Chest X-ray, PA view. Patient: 31 years old, sex M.
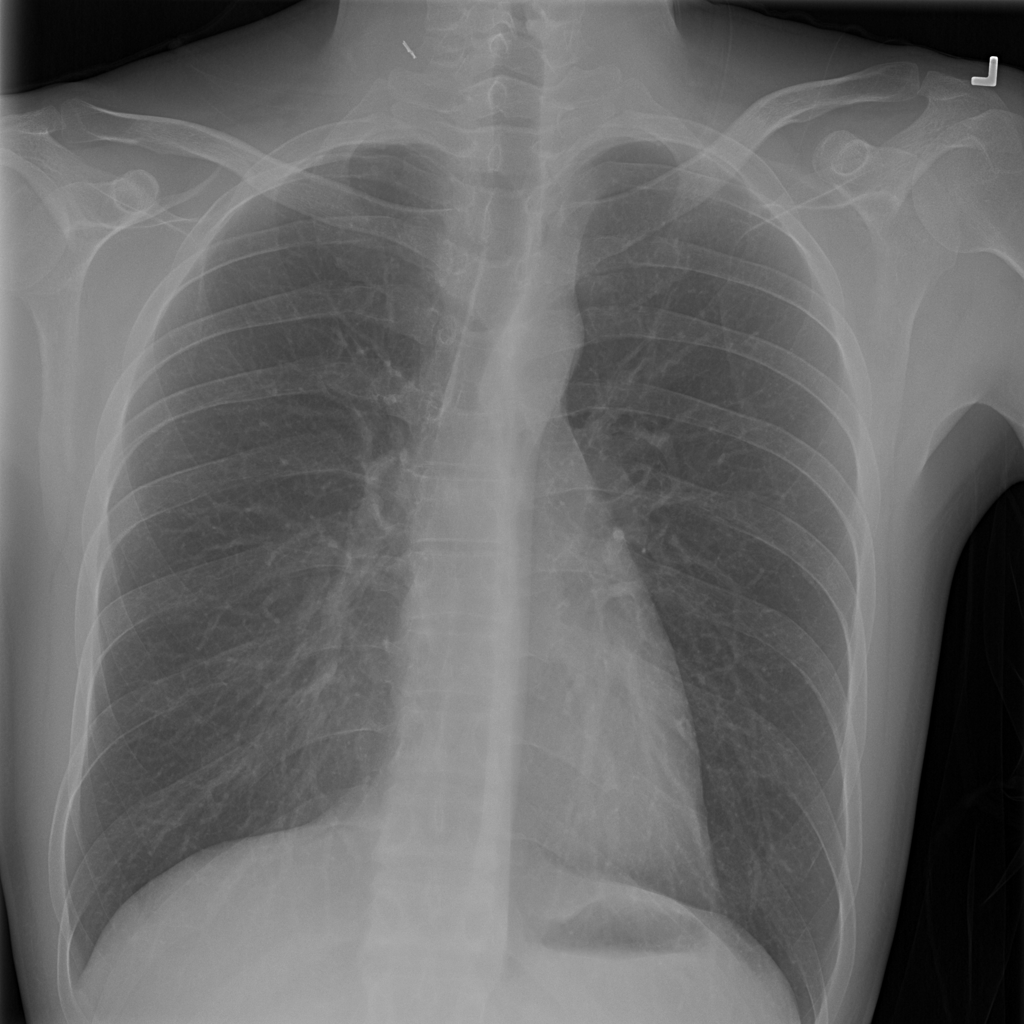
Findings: No Finding